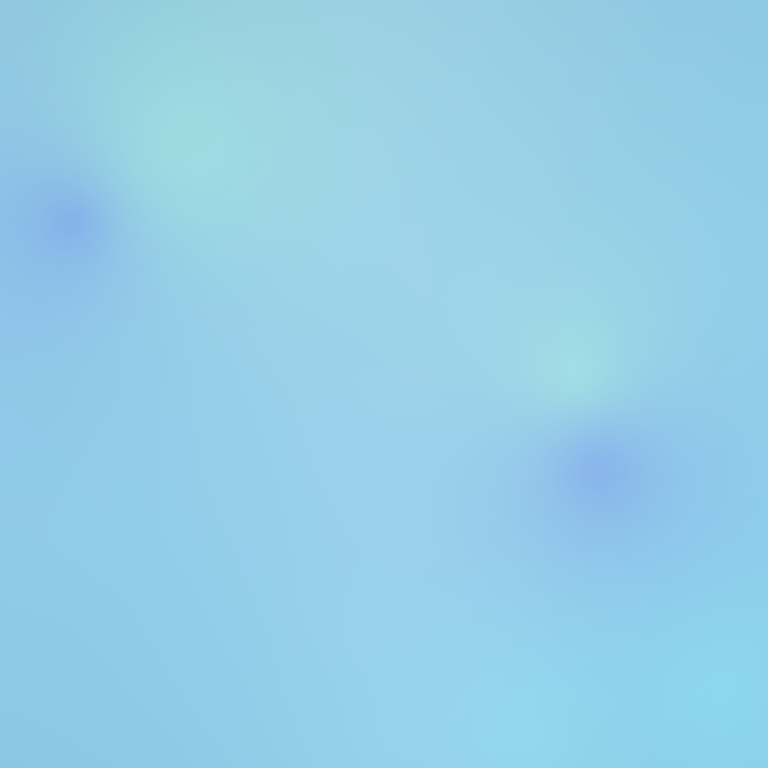
Abstract light effect, smooth blend from soft blue to light teal, serene atmosphere, diffuse glow, no room, no furniture, no objects.